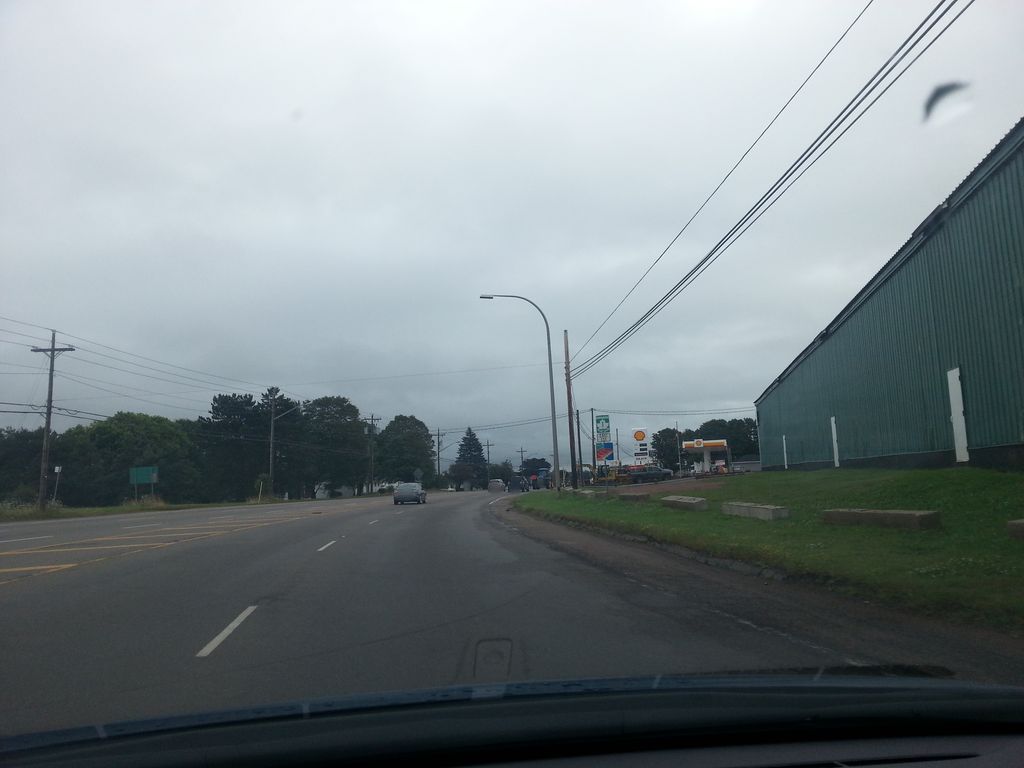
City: charlottetown